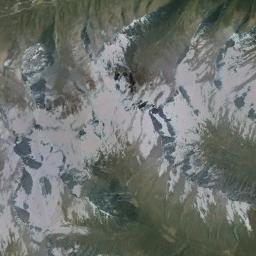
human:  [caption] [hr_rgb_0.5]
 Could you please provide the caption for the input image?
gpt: The snow berg is consist of bare land and white snow .

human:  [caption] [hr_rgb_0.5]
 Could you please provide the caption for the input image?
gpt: The snowberg is partly covered with snow and ice and the color of the mountain is brown .

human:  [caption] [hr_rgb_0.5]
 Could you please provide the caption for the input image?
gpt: Only the peaks of the snow-capped mountains are covered with snow .

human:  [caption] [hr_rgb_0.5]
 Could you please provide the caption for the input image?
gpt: There is a lot of snow on the snowberg .

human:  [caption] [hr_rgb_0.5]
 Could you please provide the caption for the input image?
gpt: There are some snow and green land on the snowberg .